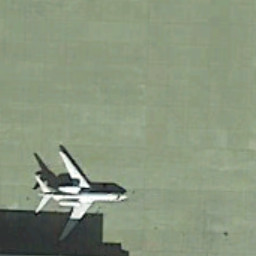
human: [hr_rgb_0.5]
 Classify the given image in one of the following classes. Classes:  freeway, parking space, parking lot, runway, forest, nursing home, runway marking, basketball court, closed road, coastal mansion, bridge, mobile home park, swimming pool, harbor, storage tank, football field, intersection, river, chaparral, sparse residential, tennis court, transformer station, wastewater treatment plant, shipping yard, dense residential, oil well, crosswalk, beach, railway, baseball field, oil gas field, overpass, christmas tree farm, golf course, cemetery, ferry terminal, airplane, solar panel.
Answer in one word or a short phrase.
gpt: airplane